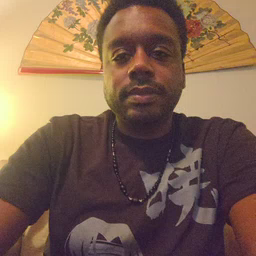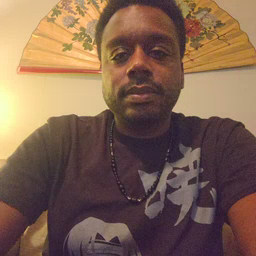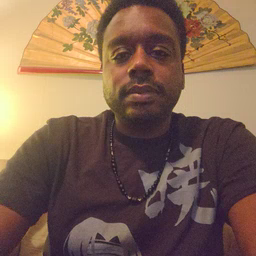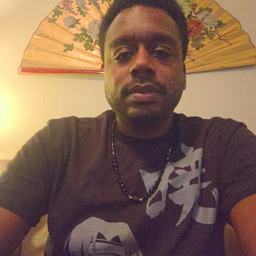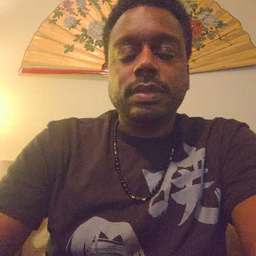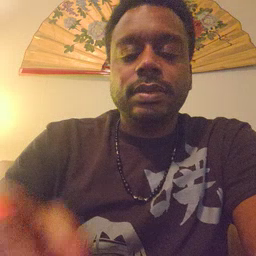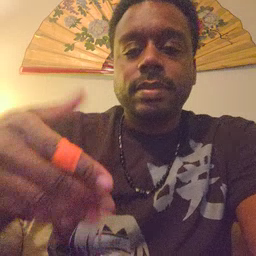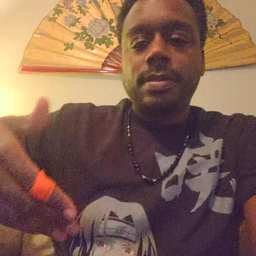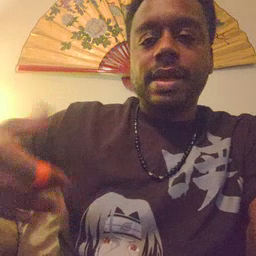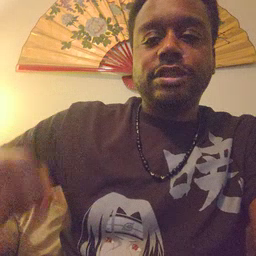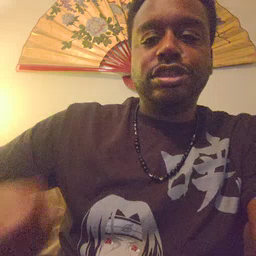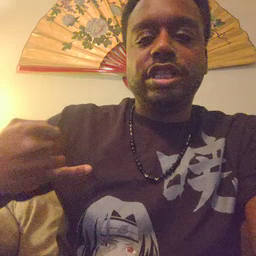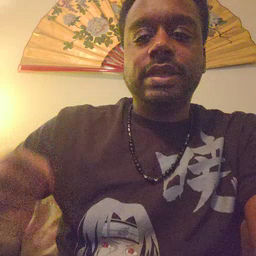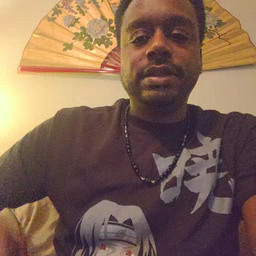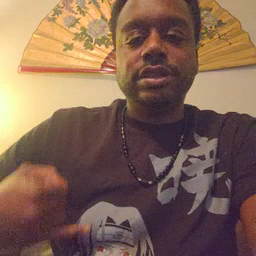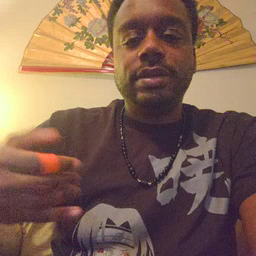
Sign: jeans